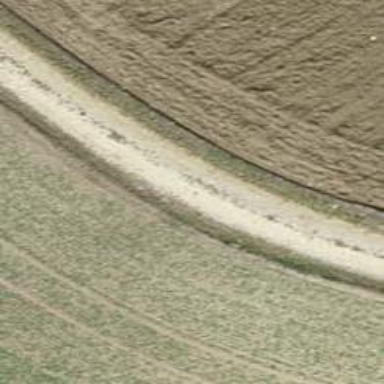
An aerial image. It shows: Track with grade 2 gravel surface.